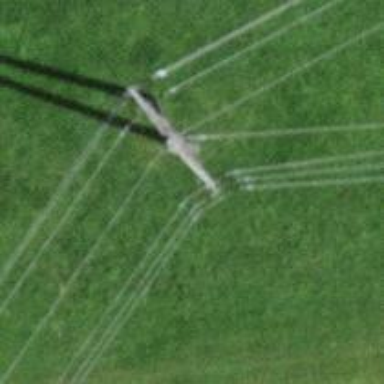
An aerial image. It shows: Power line is depicted.